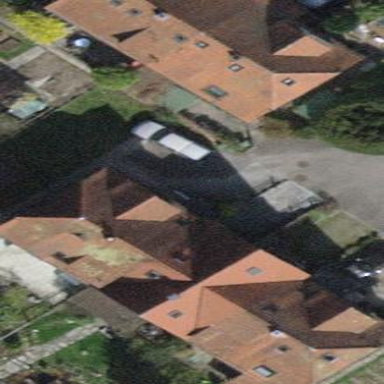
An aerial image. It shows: Building with half-hipped roof.